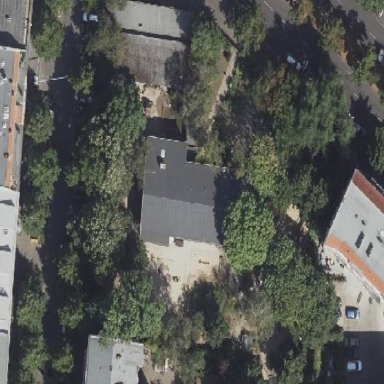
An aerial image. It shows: Kindergarten building.